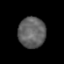
Tissue: prostate
Cell type: T cells
Senescence score: 0.7259
Nuclear area (px): 819
Mean DAPI intensity: 97.737